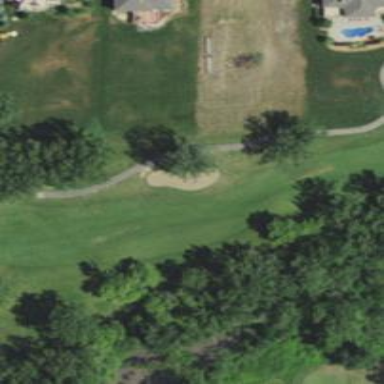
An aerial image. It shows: View of golf hole.